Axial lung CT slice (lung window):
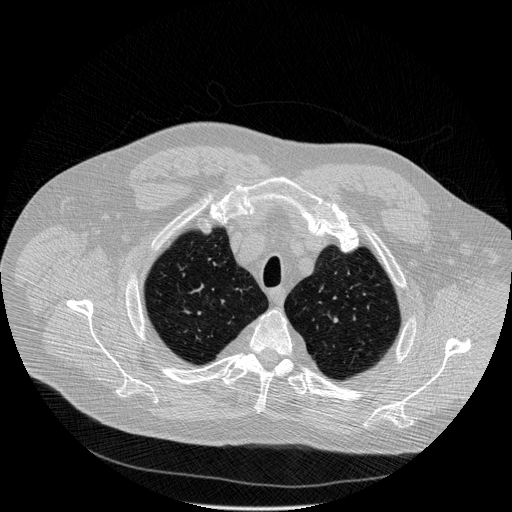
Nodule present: no